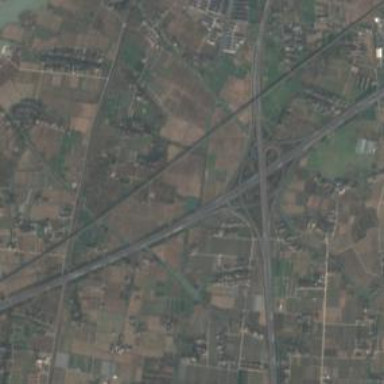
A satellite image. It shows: Motorway junction.